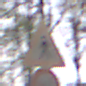
Verkehrszeichen: FussgaengerRechts
Zusatzzeichen unten: VerbotUeberholenEinspurigeFahrzeuge
Umgebung: Outdoor, Nature
Tageszeit: Midday
Wetter: Overcast
Licht: Natural
Jahreszeit: NotSpecified
Kontrast: LowContrast